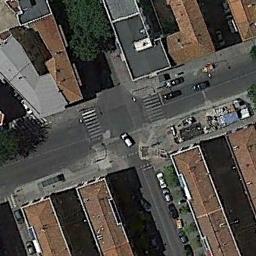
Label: intersection